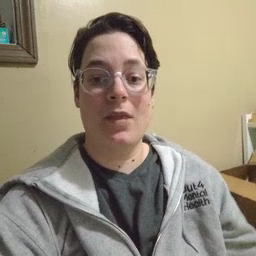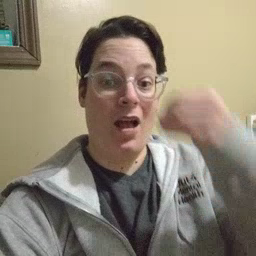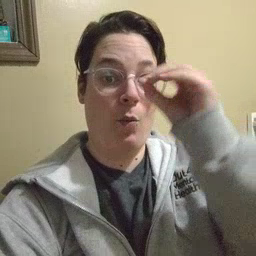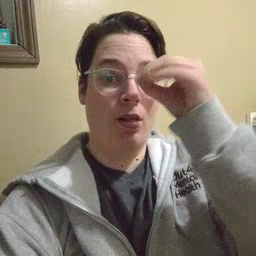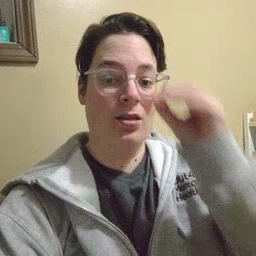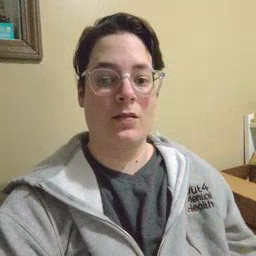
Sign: owl